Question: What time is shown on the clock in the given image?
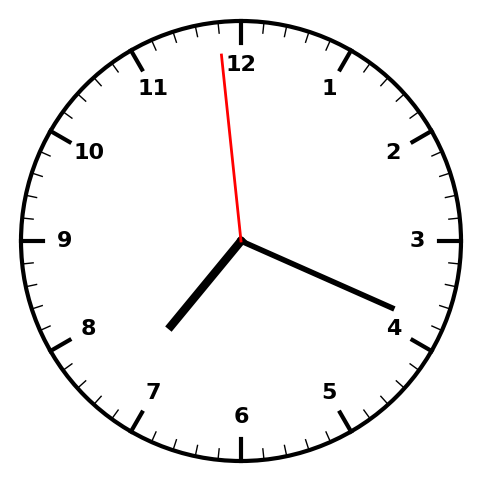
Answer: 07:18:59